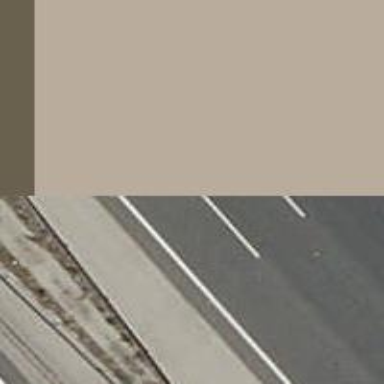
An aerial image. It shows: Motorway.